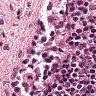
Metastatic tissue present: no